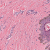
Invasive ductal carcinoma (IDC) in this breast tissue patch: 0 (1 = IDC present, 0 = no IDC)